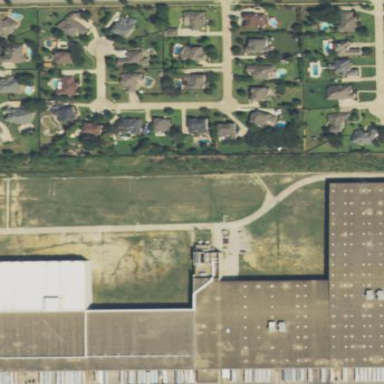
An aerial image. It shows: Warehouse.